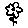
Label: flower